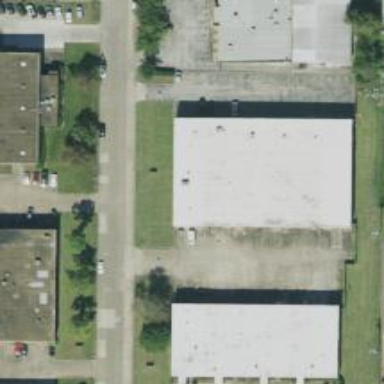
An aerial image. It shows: Warehouse building.